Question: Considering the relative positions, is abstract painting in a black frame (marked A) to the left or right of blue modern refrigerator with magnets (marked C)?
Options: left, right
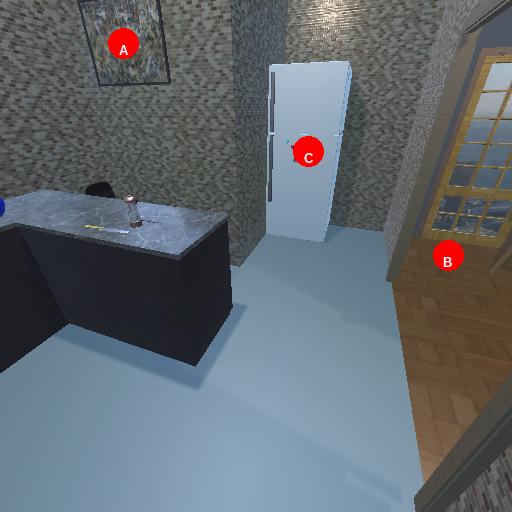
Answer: left